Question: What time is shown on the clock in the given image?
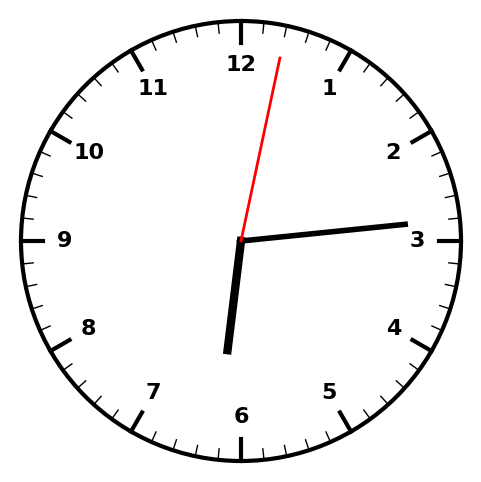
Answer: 06:14:02